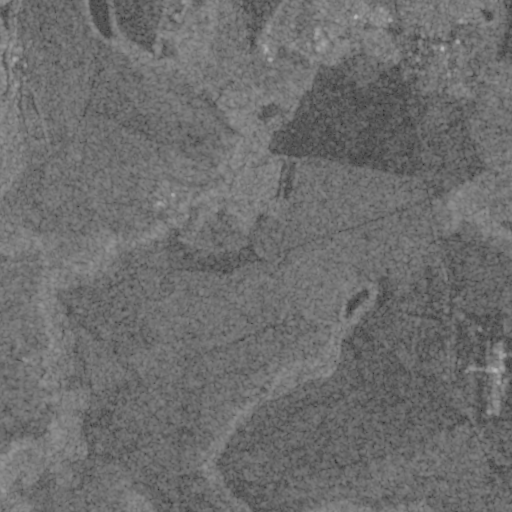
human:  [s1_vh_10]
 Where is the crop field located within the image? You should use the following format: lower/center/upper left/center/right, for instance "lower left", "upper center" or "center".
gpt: The crop field is located in the upper right of the image.
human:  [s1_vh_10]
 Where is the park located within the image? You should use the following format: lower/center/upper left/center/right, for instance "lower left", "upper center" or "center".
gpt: The park is located in the upper right of the image.
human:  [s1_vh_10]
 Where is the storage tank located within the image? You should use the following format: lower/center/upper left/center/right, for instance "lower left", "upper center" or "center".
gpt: The storage tank is located in the upper center of the image.
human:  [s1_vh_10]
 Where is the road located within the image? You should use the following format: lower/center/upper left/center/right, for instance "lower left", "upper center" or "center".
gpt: There is no road in the image.

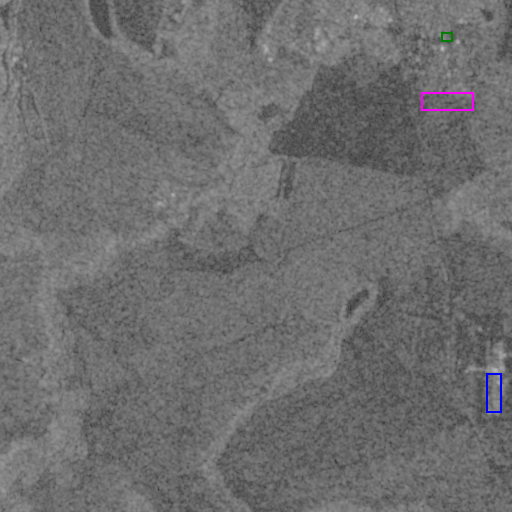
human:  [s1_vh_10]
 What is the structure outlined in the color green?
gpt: The structure outlined in green is a crop field.
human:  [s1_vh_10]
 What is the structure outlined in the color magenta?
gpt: The structure outlined in magenta is a park.
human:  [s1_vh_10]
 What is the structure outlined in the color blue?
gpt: The structure outlined in blue is a building.
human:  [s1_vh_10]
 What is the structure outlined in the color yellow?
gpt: There is no yellow outline.